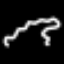
Label: squiggle